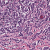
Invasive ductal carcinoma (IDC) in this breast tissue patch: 1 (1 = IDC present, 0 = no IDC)